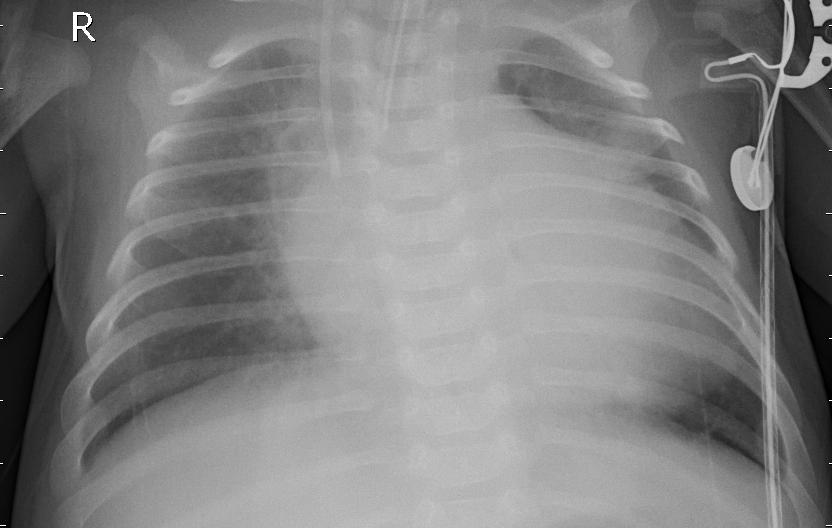
Diagnosis: PNEUMONIA